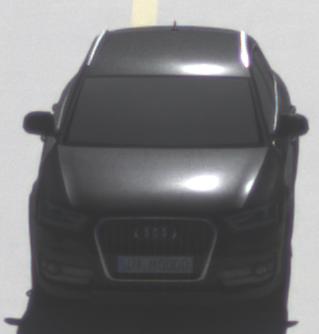
Make: Audi
Model: Q3 1.4 TFSI
Detailed model: Q3 (8U)
Model produced from: 2013/07
Model produced until: 2014/10
Doors: 5
Color: black
Road condition: dry road
Daytime: midday
Contrast: high contrast